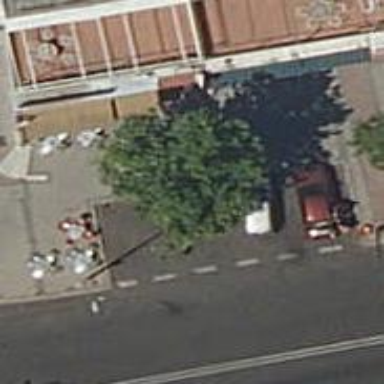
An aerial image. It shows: Taxi stand.